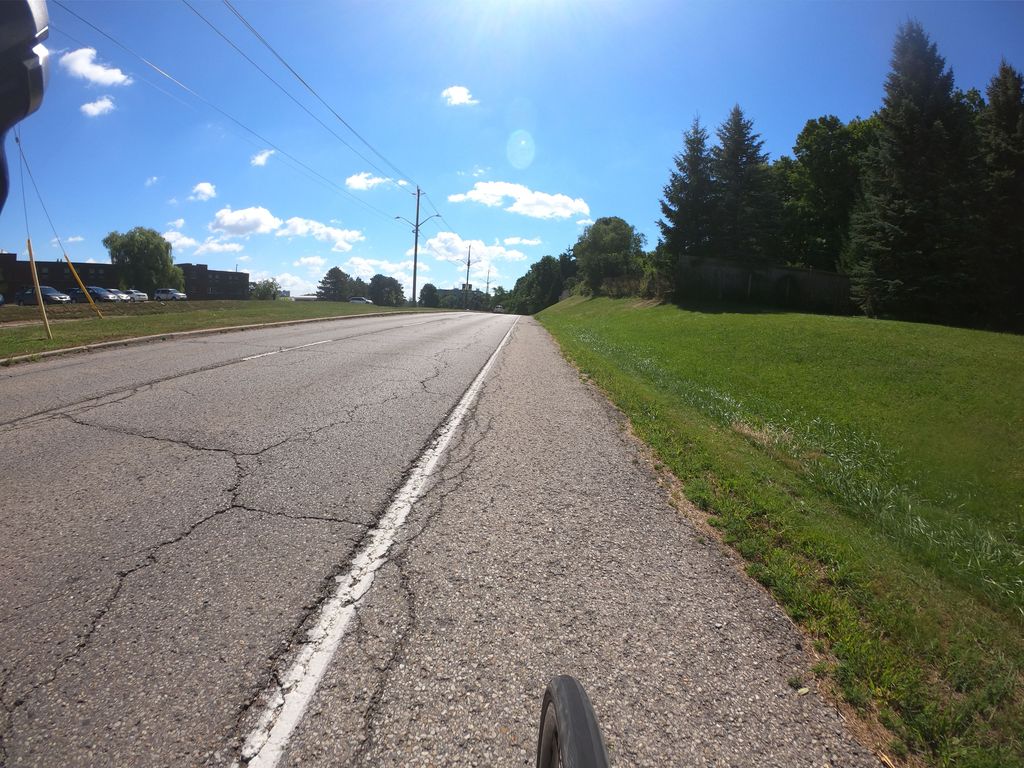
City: kitchener-waterloo